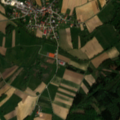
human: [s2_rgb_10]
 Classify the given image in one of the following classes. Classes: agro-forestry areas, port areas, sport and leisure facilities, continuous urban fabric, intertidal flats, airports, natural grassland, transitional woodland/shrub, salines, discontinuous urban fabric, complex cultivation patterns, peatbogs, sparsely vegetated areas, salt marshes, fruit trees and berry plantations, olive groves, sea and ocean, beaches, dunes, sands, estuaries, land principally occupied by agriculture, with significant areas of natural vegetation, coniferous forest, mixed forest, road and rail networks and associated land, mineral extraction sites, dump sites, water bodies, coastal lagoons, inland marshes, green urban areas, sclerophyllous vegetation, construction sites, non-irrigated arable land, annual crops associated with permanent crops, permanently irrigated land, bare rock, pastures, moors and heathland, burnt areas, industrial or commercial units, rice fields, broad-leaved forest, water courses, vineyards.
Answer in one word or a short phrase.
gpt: discontinuous urban fabric, non-irrigated arable land, complex cultivation patterns, land principally occupied by agriculture, with significant areas of natural vegetation, broad-leaved forest